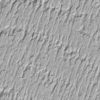
Label: not_dusty